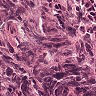
Metastatic tissue present: no